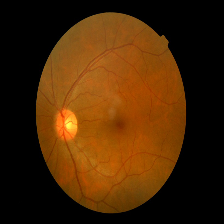
Diabetic retinopathy grade: Mild